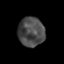
Tissue: prostate
Cell type: Epithelial cells
Senescence score: 0.2589
Nuclear area (px): 757
Mean DAPI intensity: 74.382